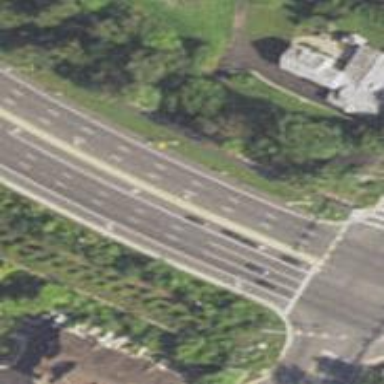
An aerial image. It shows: Trunk highway with expressway features.